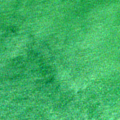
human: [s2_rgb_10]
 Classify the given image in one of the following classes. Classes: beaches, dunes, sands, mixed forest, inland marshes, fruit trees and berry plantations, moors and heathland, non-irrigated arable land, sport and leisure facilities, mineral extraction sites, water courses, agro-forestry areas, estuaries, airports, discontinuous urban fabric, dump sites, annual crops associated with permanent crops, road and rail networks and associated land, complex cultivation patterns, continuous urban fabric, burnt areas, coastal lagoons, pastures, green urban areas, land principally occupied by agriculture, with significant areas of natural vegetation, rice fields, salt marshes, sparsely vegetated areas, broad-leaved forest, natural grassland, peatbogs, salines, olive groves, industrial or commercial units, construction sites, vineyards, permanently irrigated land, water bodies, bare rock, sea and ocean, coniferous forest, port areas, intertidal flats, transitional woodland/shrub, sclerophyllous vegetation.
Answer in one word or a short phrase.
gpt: sea and ocean